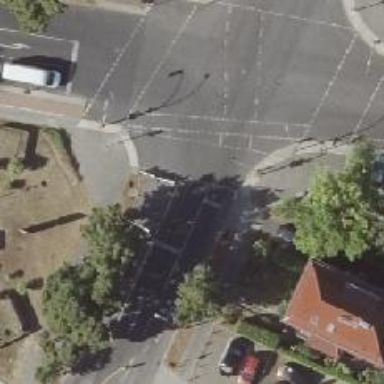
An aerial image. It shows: Road with traffic signals controlling the flow of traffic.